Interaction volume radius: 5 \u00c5
Interaction volume height: 20 \u00c5
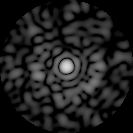
Disorder parameter: 0.8485